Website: crate-barrel
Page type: payment
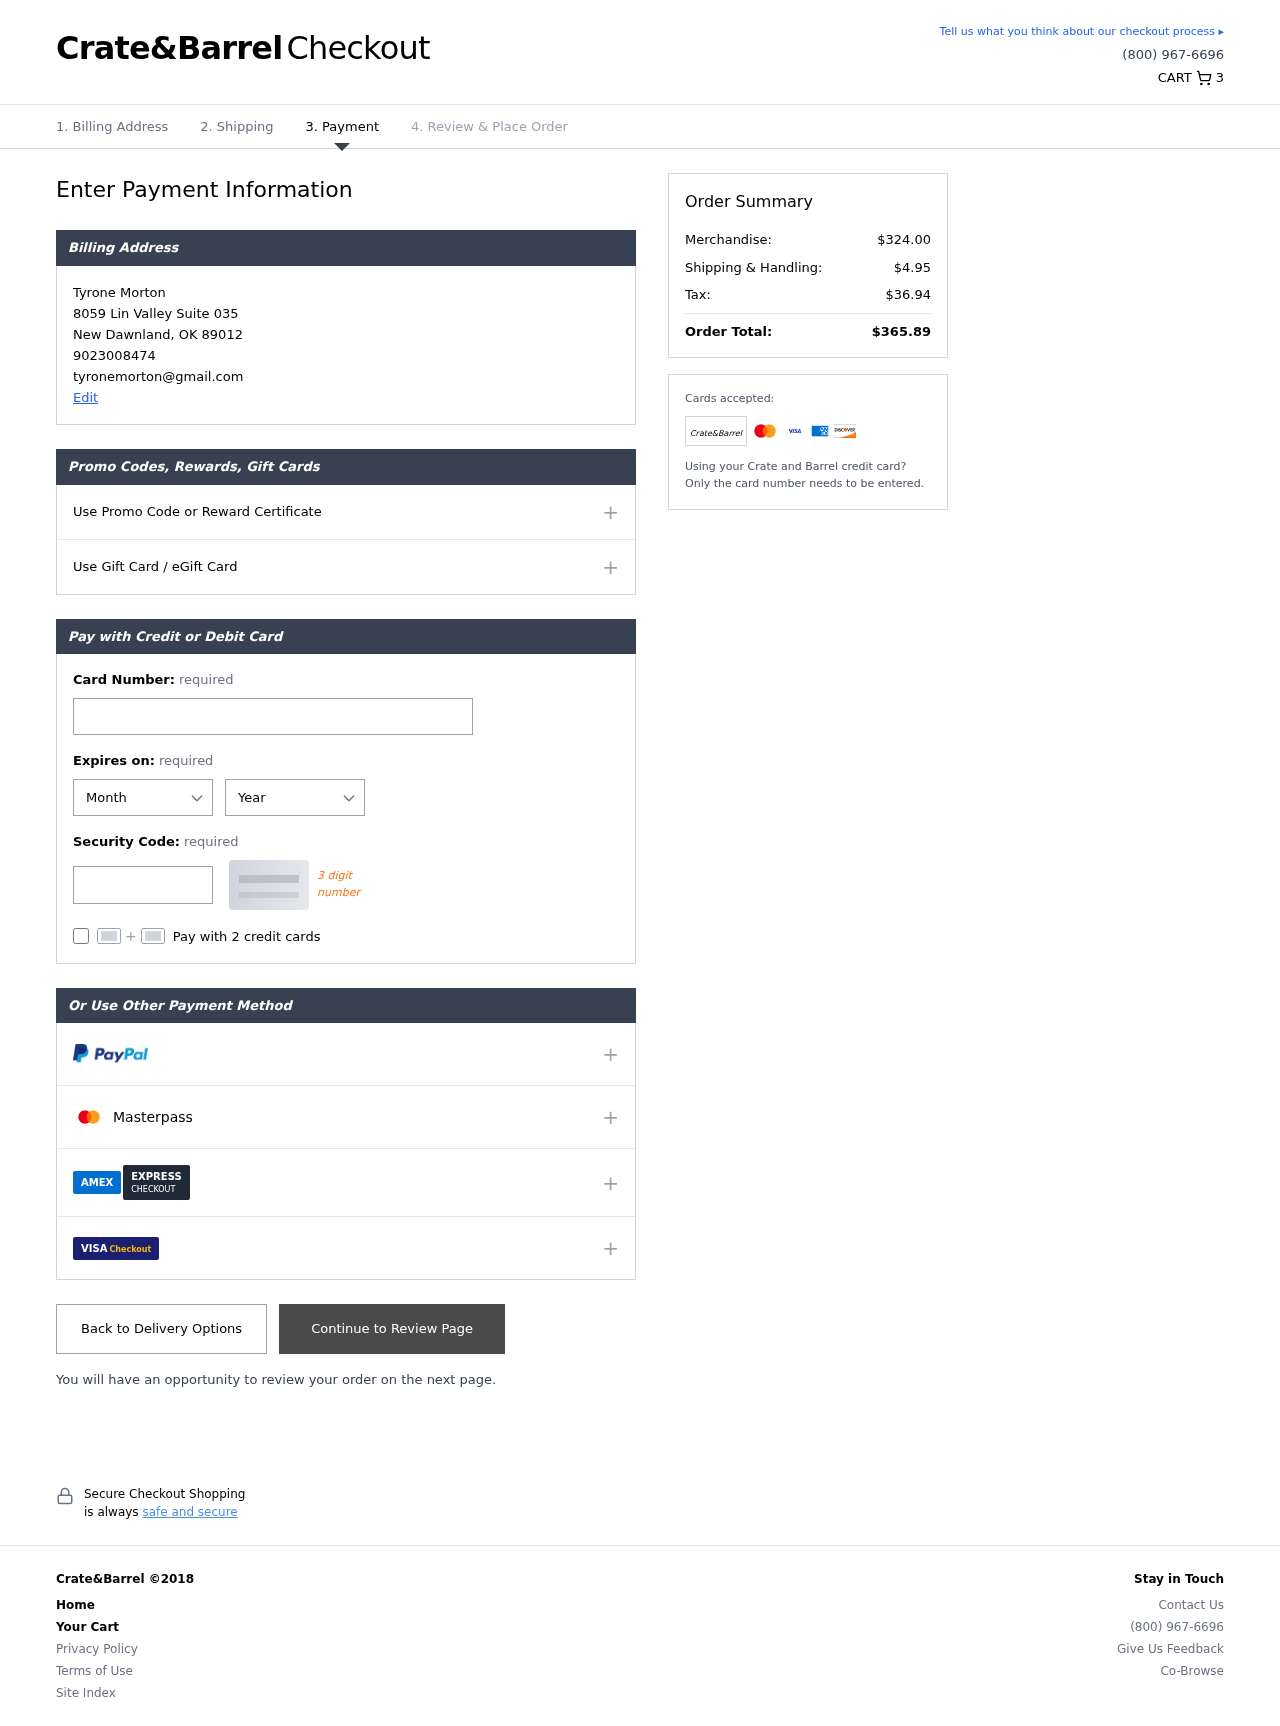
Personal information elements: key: PII_CARD_CVV
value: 7907
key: PII_CARD_EXPIRY_MONTH
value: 06
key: PII_CARD_EXPIRY_YEAR
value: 26
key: PII_CARD_NUMBER
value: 3781 5344 8009 812
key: PII_CITY
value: New Dawnland
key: PII_EMAIL
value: tyronemorton@gmail.com
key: PII_FULLNAME
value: Tyrone Morton
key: PII_PHONE
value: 9023008474
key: PII_POSTCODE
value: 89012
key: PII_STATE_ABBR
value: OK
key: PII_STREET
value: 8059 Lin Valley Suite 035
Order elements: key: ORDER_NUM_ITEMS
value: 3
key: ORDER_SUBTOTAL
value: $324.00
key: ORDER_SHIPPING_COST
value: $4.95
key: ORDER_TAX
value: $36.94
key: ORDER_TOTAL
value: $365.89